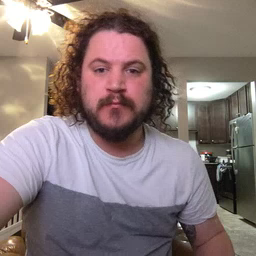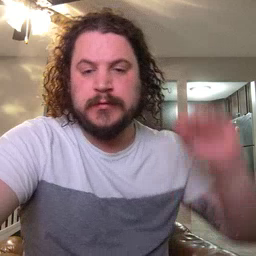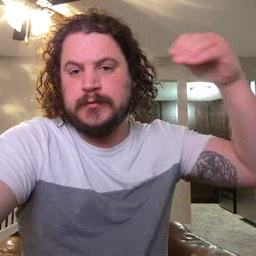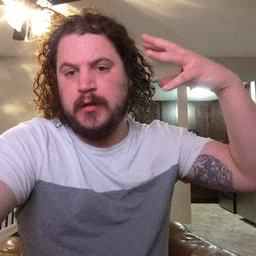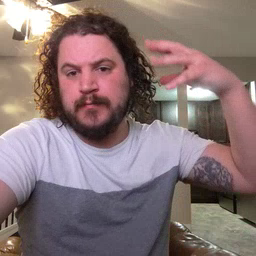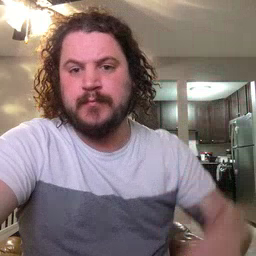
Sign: sun